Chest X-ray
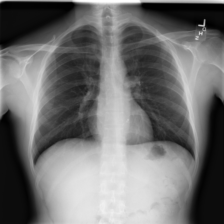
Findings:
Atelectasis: negative
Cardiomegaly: negative
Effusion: negative
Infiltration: negative
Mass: negative
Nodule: negative
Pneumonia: negative
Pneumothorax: negative
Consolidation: negative
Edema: negative
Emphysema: negative
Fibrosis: negative
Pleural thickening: negative
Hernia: negative